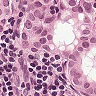
Metastatic tissue present: yes